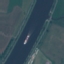
Land use / land cover class: River